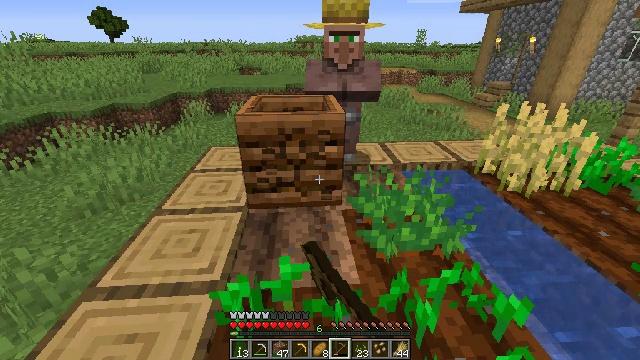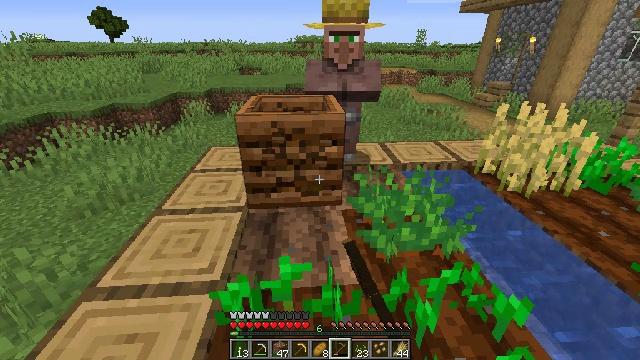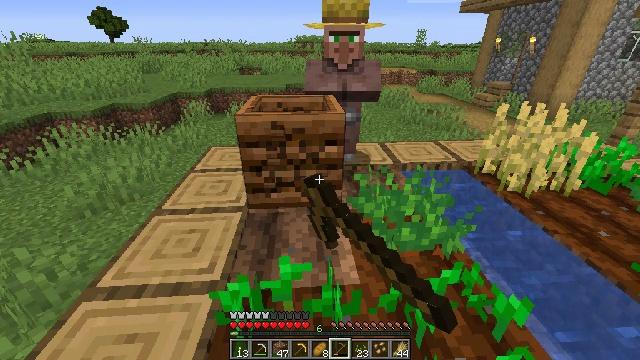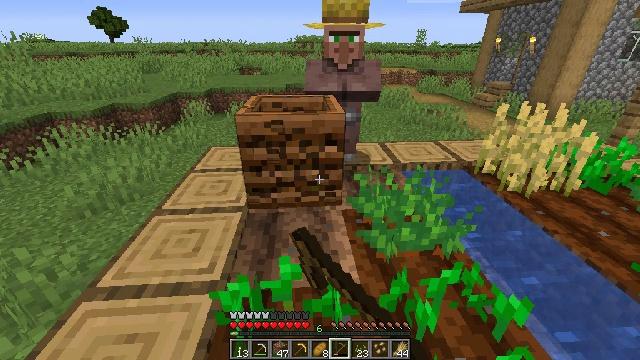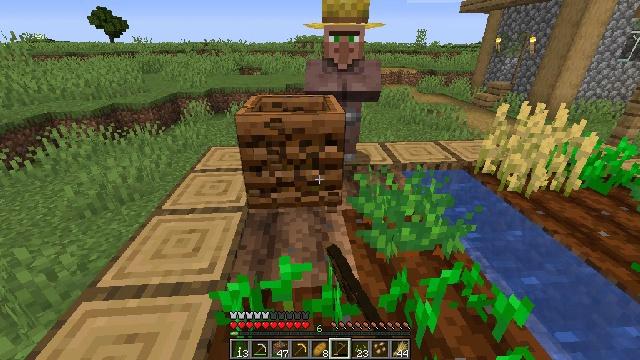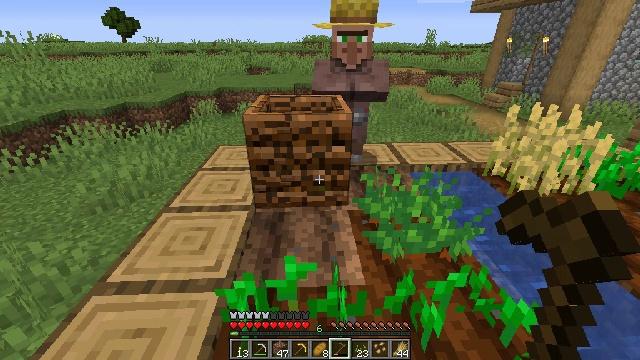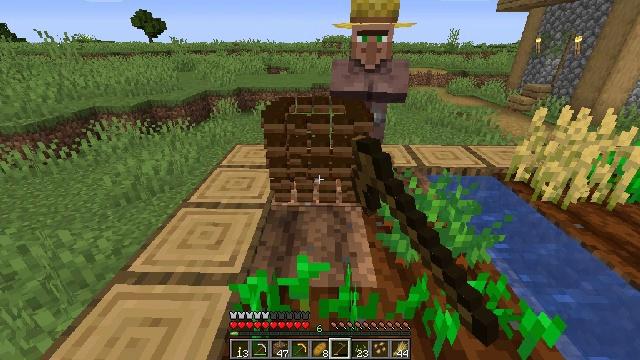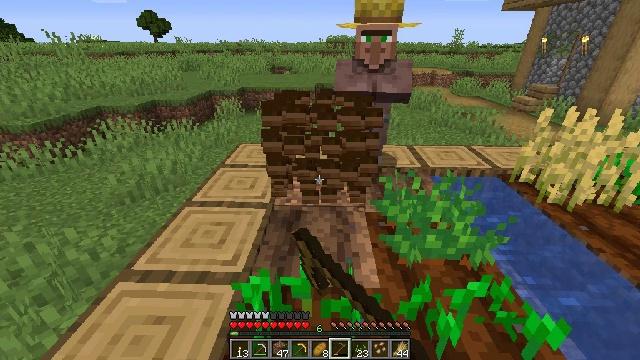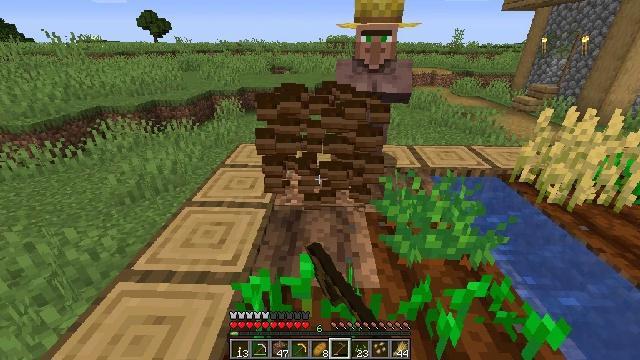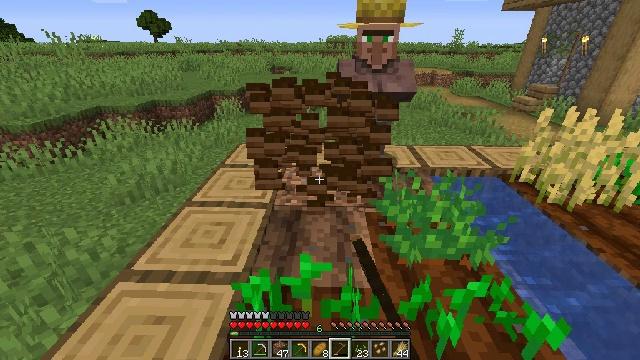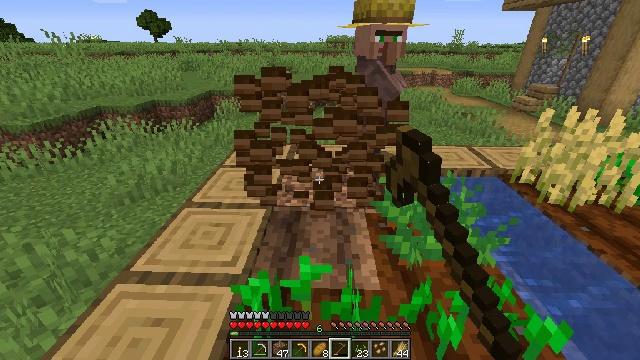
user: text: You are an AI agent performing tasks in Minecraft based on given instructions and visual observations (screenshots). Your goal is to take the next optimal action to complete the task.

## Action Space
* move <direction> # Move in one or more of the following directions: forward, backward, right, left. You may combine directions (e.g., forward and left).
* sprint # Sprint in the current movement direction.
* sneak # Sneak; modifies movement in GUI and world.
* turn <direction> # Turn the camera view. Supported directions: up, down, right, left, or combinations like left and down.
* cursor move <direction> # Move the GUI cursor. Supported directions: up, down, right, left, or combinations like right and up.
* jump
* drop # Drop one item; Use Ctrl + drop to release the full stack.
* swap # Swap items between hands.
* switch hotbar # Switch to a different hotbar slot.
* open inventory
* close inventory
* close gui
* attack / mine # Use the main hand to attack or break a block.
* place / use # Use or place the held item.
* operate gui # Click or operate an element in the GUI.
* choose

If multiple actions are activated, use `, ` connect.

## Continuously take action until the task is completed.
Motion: motion action
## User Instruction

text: Gather the composter from your farm.
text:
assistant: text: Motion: attack / mine
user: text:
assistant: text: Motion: attack / mine
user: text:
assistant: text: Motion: attack / mine
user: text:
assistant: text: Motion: attack / mine
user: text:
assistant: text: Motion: turn left, attack / mine
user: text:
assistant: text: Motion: turn left, attack / mine
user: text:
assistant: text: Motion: attack / mine
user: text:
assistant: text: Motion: attack / mine
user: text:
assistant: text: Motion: attack / mine
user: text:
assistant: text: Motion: move forward, attack / mine
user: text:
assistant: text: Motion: attack / mine